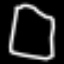
Label: square